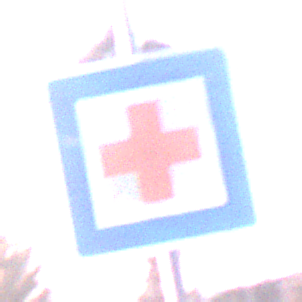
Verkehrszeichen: ErsteHilfe
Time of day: SunriseSunset
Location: Outdoor (Nature)
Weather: Clear
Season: NotSpecified
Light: Natural